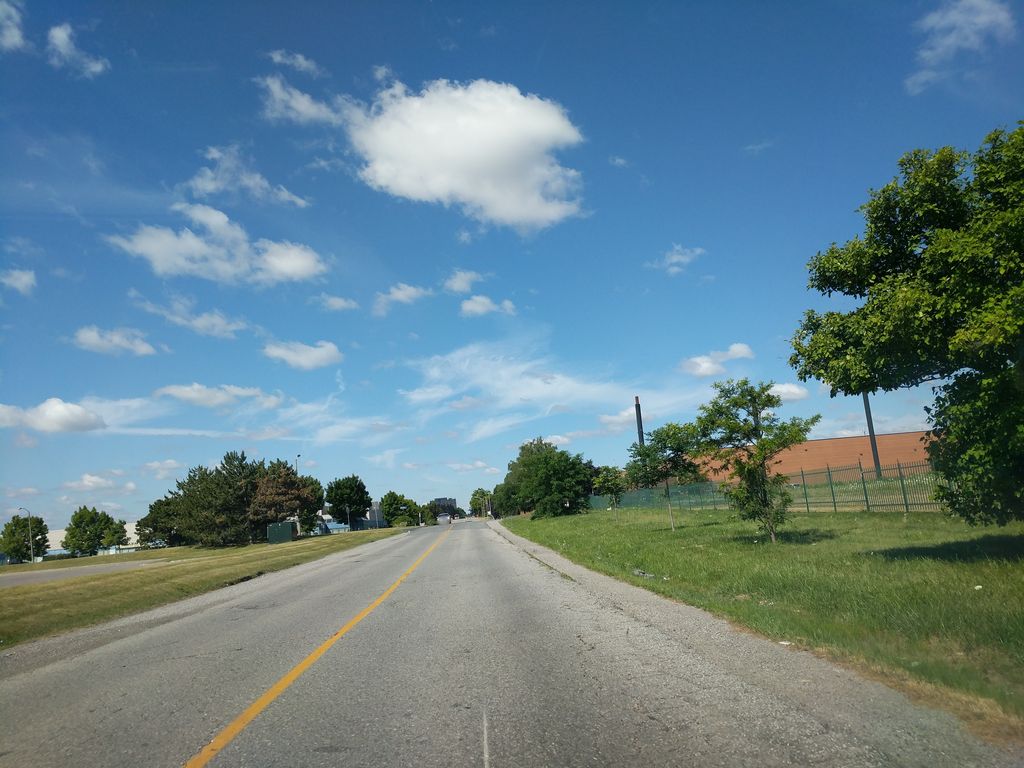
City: toronto